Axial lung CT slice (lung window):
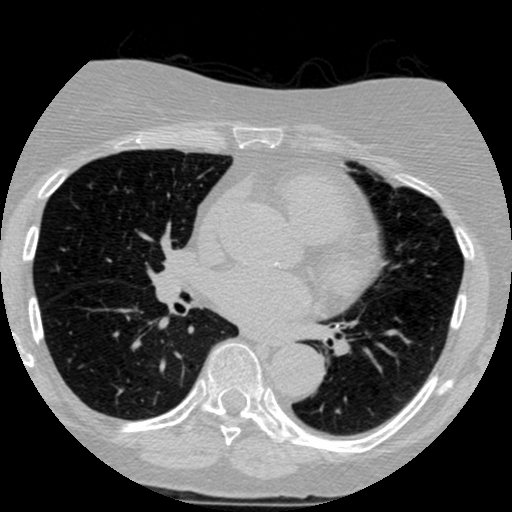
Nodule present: no